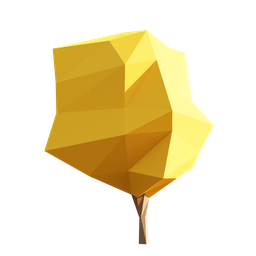
Label: nature